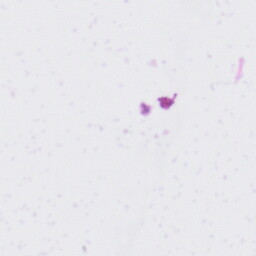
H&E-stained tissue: Liver